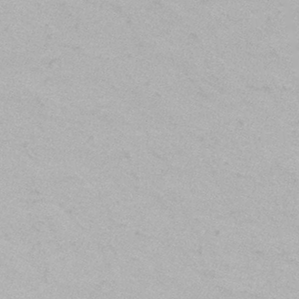
Label: frost